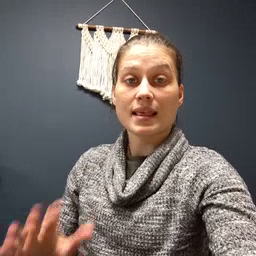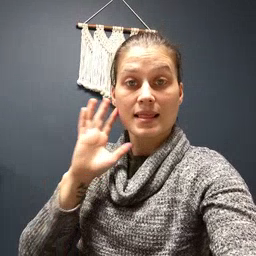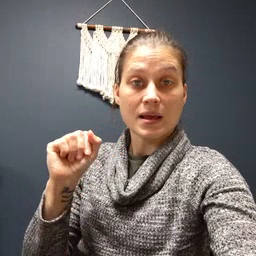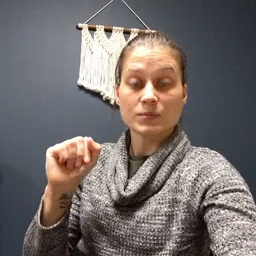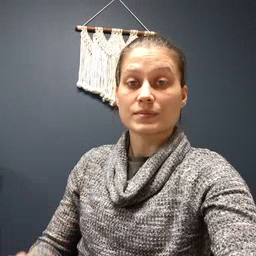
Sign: loud